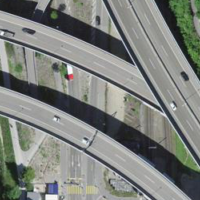
EUNIS habitat code: 57
Species observed at this site:
Fraxinus excelsior
Geranium robertianum
Silene nutans
Lotus corniculatus
Clematis vitalba